已知圆 \(O:x^2 + y^2 = 1\) 和点 \(M(-1,-4)\).

(1) 过点 \(M\) 向圆 \(O\) 引切线，求切线方程; \\
(2) 过点 \(N(2,0)\) 的直线与圆 \(O\) 交于 \(P\)，\(Q\) 两点，求弦 \(PQ\) 中点 \(T\) 的轨迹方程.
【解答】
\vspace{0.3em}
\noindent \textbf{【答案】}
(1) \(x = -1\) 或 \(15x - 8y - 17 = 0\) \\
(2) \((x - 1)^2 + y^2 = 1\ \left(0 \le x < \frac{1}{2}\right)\)

\noindent \textbf{【分析】}
(1) 分直线斜率是否存在进行讨论，依据是直线和圆相切等价于圆心到直线的距离等于圆的半径. \\
(2) 画出图形，由题意可知 \(OT \perp TN\)，从而可知点 \(T\) 的轨迹方程是圆，注意到点 \(T\) 在已知圆 \(O:x^2 + y^2 = 1\) 内部，故点 \(T\) 的轨迹方程对 \(x\) 有限制.

\noindent \textbf{【详解】}
(1) 由题意可知：圆 \(O:x^2 + y^2 = 1\) 的圆心 \(O(0,0)\)，半径 \(r = 1\)，对于过点 \(M(-1,-4)\) 的直线 \(l\)，

当 \(l\) 斜率不存在时，则 \(l:x = -1\)，此时圆心 \(O(0,0)\) 到直线 \(l\) 的距离 \(d = 1 = r\)，即 \(l:x = -1\) 符合题意;

当 \(l\) 斜率存在时，设斜率为 \(k\)，则 \(l:y + 4 = k(x + 1)\)，即 \(kx - y + k - 4 = 0\)，可得 \(\frac{|k - 4|}{\sqrt{k^2 + (-1)^2}} = 1\)，

解得 \(k = \frac{15}{8}\)，故直线 \(l:15x - 8y - 17 = 0\);

综上所述：所求直线方程为 \(x = -1\) 或 \(15x - 8y - 17 = 0\).


(2) 如图所示:




因为弦 \(PQ\) 中点为 \(T\)，则由垂径定理可知 \(OT \perp TN\)，

故点 \(T\) 在以 \(ON\) 为直径的圆上，即点 \(T\) 在以 \((1,0)\) 为圆心，以 \(1\) 为半径的圆上，

故点 \(T\) 的轨迹方程为: \((x - 1)^2 + y^2 = 1\),

又由题意可知：点 \(T\) 在圆 \(O:x^2 + y^2 = 1\) 内，所以联立方程 \(\begin{cases}(x - 1)^2 + y^2 = 1 \\ x^2 + y^2 < 1\end{cases}\)，解得：\(x < \frac{1}{2}\)，

即弦 \(PQ\) 中点 \(A\) 的轨迹方程为 \((x - 1)^2 + y^2 = 1\ \left(0 \le x < \frac{1}{2}\right)\).
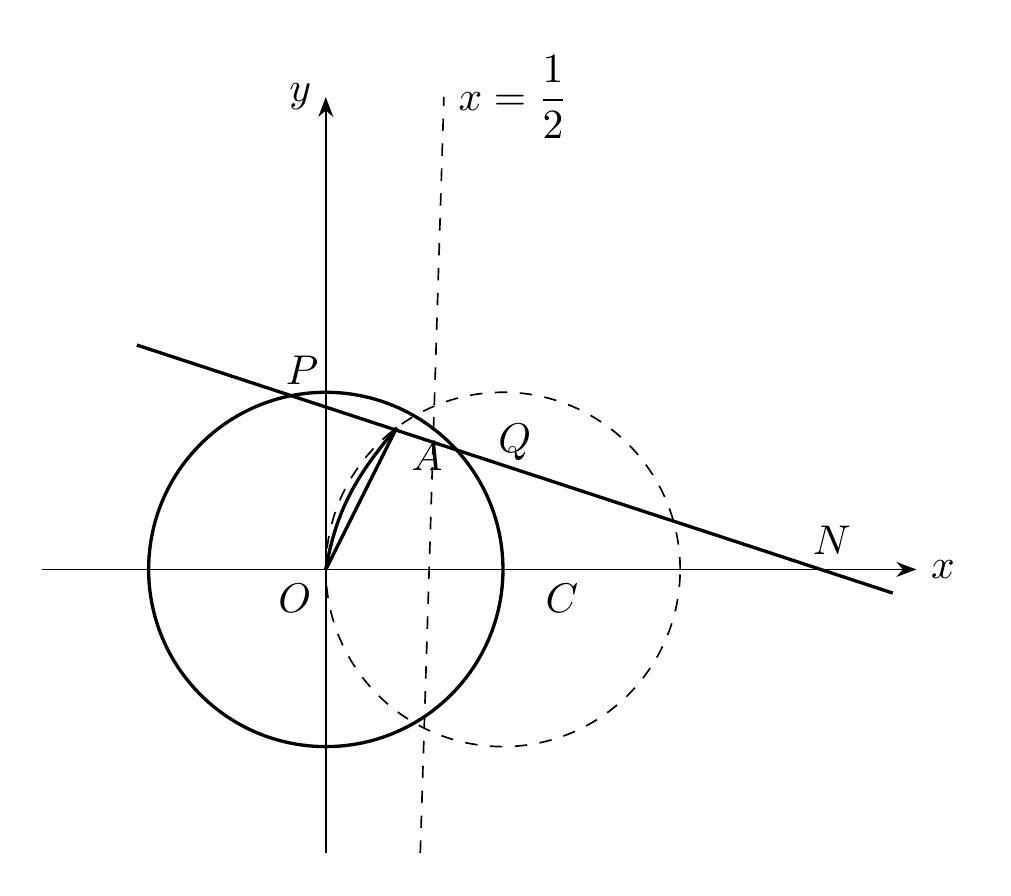